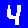
Digit: 4